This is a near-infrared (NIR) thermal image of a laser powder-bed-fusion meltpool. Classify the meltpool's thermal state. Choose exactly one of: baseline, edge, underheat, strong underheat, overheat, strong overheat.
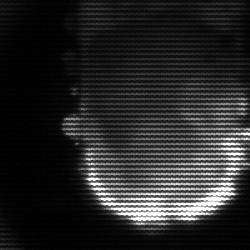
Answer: baseline